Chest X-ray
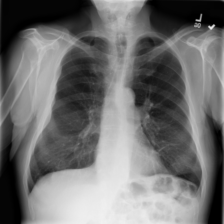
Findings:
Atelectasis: negative
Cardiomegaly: negative
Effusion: negative
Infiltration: positive
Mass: negative
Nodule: negative
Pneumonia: negative
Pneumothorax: negative
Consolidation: negative
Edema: negative
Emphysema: negative
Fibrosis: negative
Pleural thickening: negative
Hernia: negative